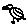
Label: bird